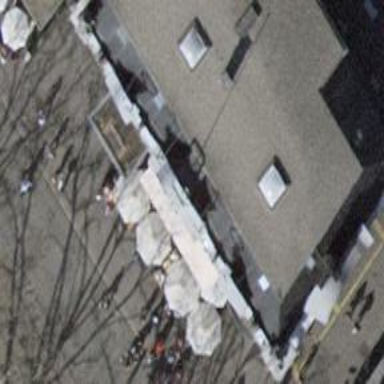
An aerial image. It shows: Restaurant.